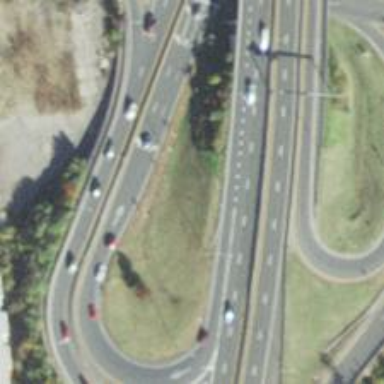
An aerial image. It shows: Motorway junction.